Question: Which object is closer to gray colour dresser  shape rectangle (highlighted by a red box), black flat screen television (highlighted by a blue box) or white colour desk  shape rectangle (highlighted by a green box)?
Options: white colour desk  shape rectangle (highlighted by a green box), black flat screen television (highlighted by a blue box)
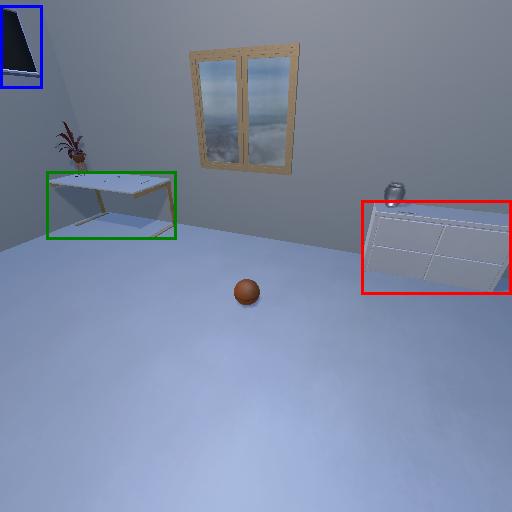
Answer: white colour desk  shape rectangle (highlighted by a green box)